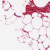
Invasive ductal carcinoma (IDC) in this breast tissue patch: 0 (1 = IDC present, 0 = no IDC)